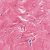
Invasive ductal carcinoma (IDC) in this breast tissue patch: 0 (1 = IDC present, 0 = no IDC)